Фонтан состоит из маленького полусферического распылителя, который находится на поверхности воды в бассейне, как показано на рисунке. Распылитель имеет множество равномерно распределенных маленьких отверстий, через которые вода вытекает с одинаковой скоростью во всех направлениях.
Какова форма водяного «колокола», сформированного струями?
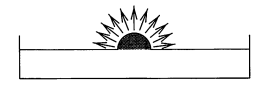
Ответ: Параболоид вращения высотой $v^2/(2g)$
Темы:
T, Механика, Кинематика, Броски, 200 задач, Огибающая